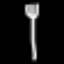
Label: fork